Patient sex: M
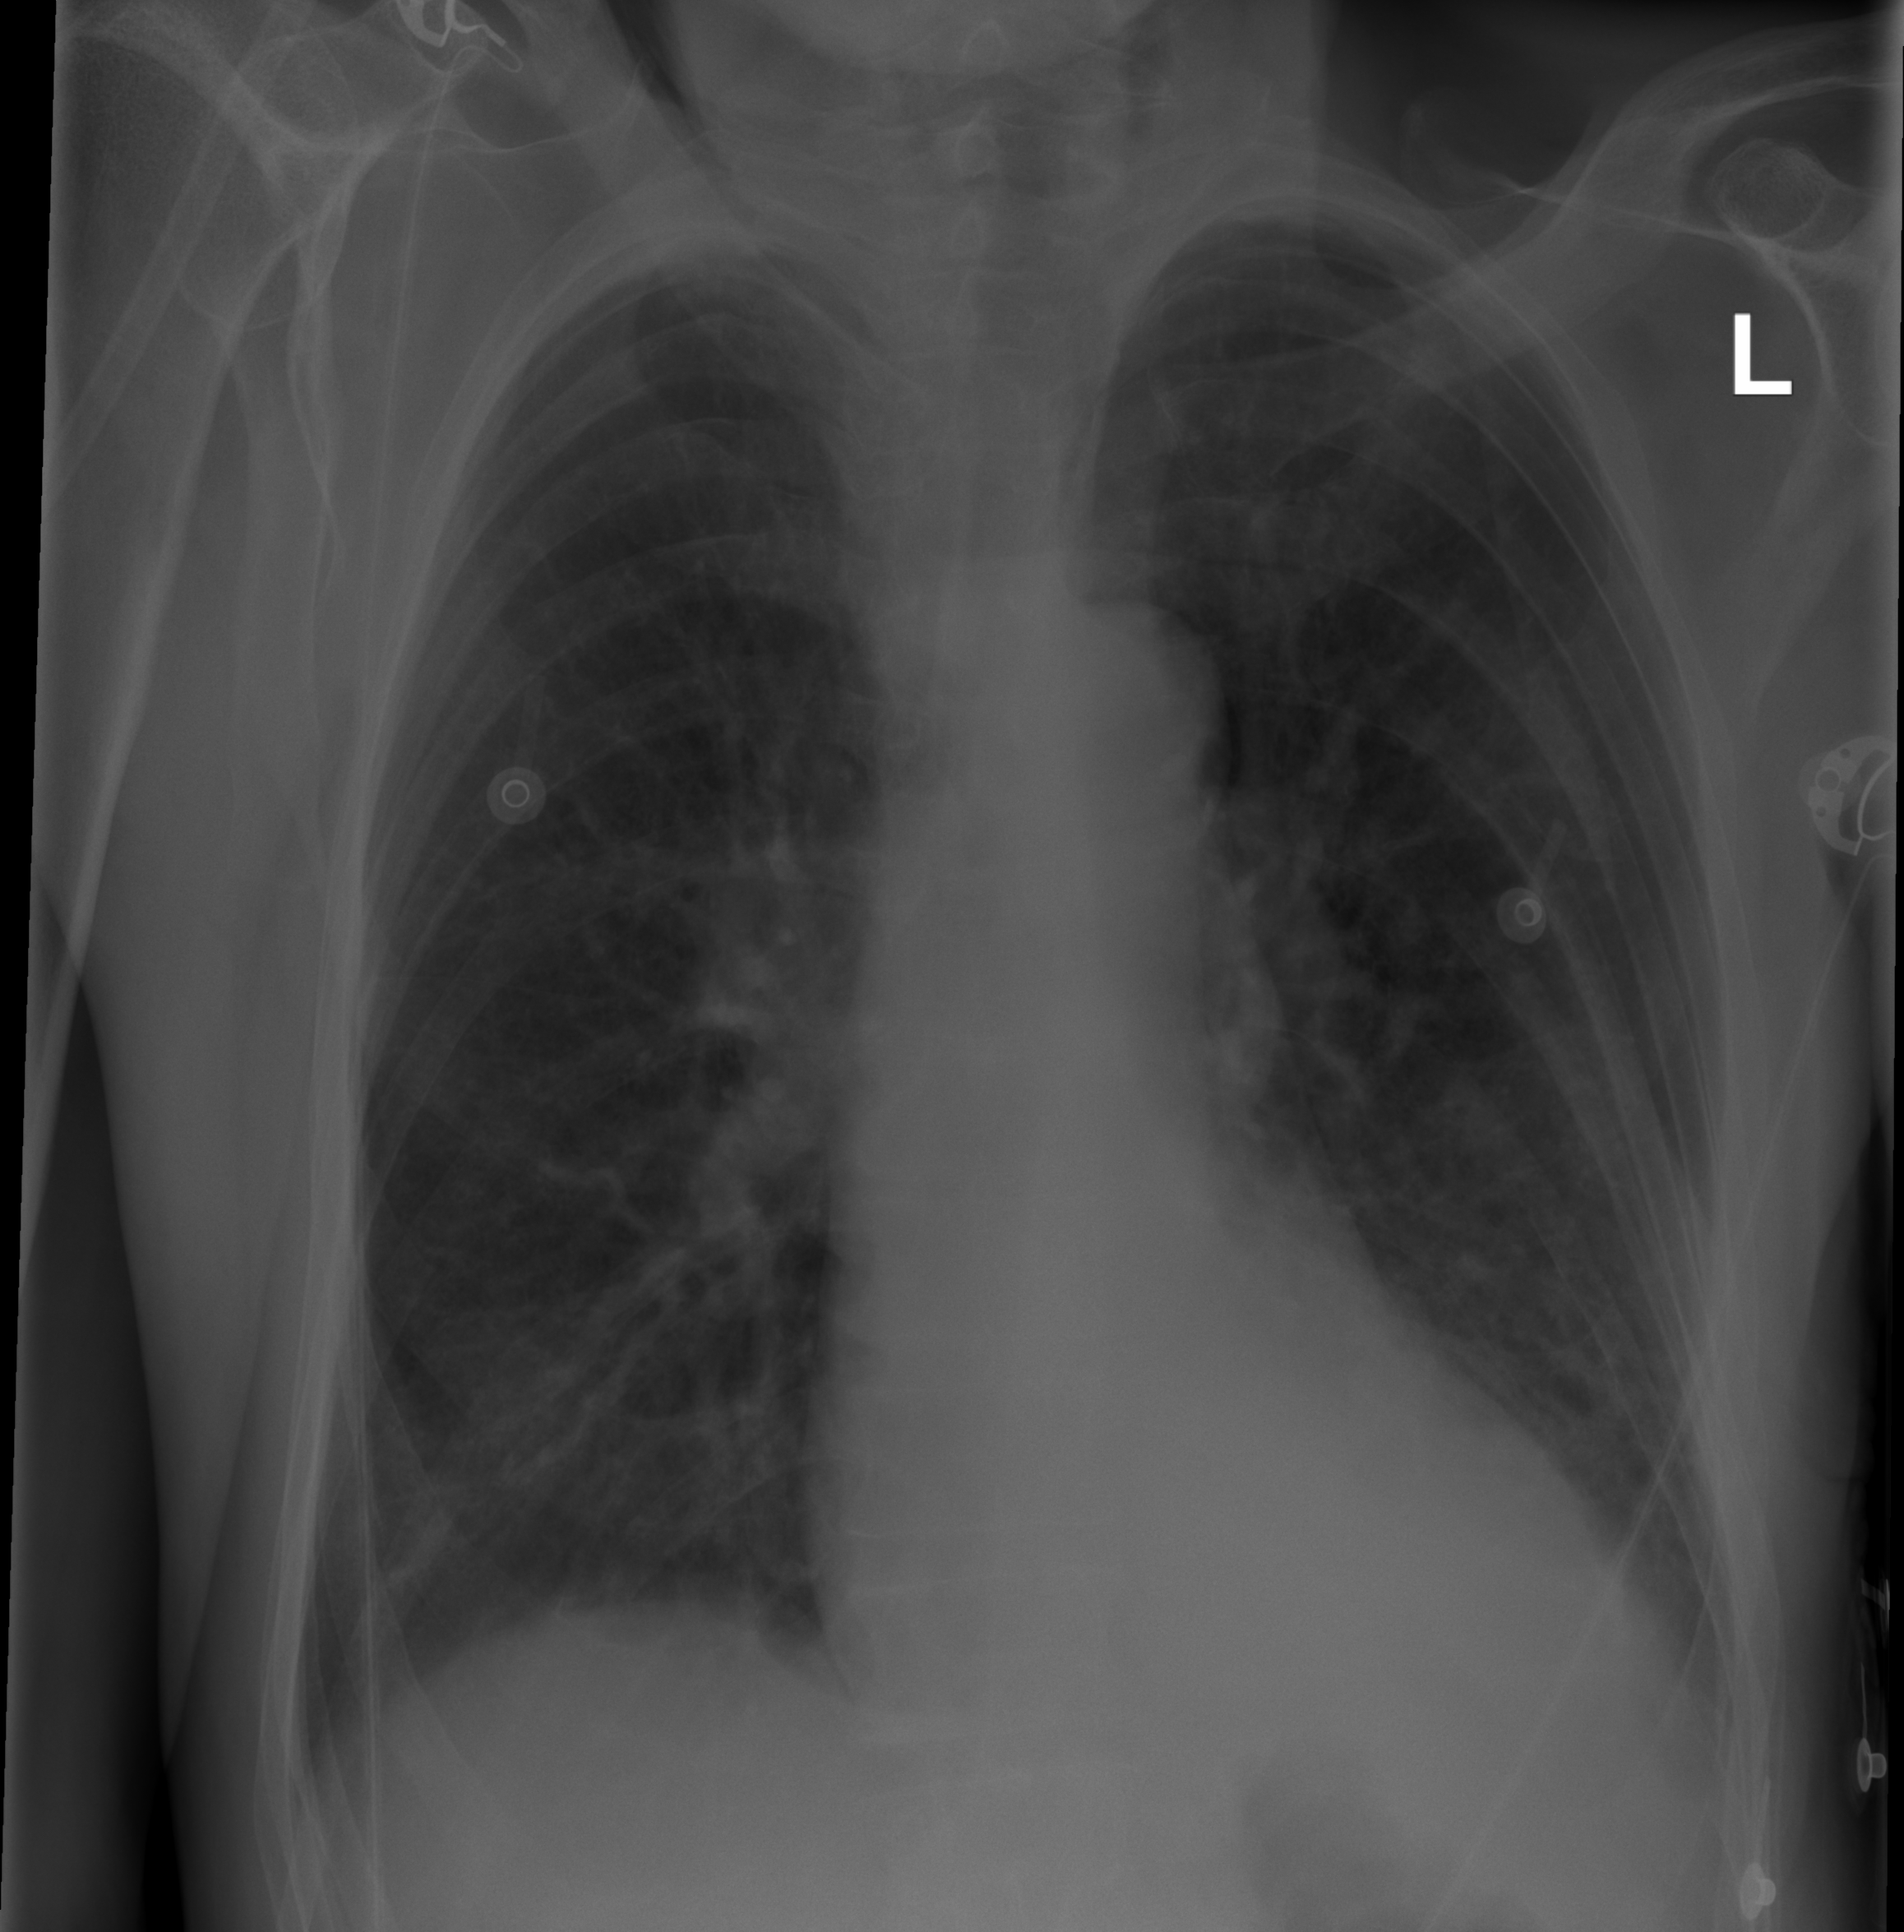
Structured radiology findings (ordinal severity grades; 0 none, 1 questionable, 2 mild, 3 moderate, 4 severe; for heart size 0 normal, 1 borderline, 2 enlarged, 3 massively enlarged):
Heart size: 0
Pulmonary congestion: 0
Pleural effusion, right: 0
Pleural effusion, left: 0
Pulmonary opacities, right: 1
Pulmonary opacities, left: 0
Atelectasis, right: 1
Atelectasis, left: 0